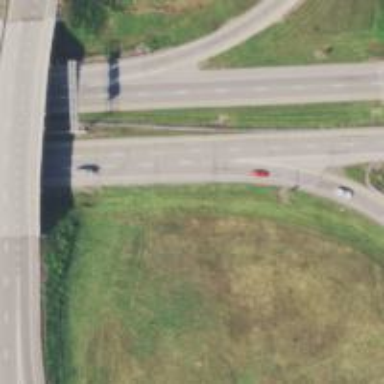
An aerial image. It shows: Motorway junction.